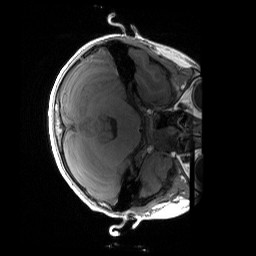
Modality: T1w
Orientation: axial
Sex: male
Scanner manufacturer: siemens
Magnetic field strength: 3 T
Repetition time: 1.9 s
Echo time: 0.00243 s